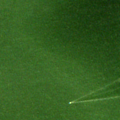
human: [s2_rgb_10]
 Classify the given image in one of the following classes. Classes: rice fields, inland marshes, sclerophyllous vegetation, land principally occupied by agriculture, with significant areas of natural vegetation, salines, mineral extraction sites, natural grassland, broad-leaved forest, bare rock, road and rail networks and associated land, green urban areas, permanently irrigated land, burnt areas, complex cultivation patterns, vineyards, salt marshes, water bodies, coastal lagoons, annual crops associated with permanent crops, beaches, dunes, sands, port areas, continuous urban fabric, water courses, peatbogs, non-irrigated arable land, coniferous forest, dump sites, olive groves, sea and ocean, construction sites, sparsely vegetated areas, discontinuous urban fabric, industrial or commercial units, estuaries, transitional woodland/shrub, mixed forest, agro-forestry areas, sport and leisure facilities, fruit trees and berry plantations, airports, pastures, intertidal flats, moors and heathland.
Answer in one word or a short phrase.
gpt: coastal lagoons